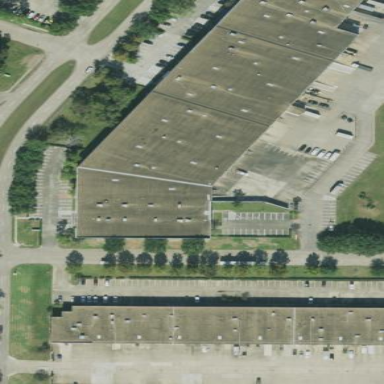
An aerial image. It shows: Warehouse building.